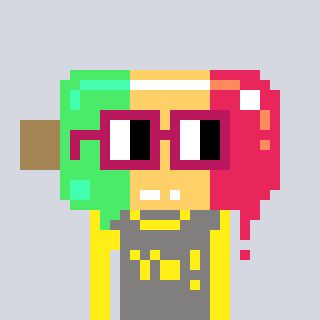
a pixel art character with square dark red glasses, a icepop-shaped head and a bluegrey-colored body on a cool background